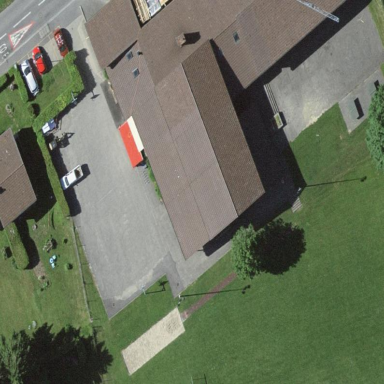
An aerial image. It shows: School.